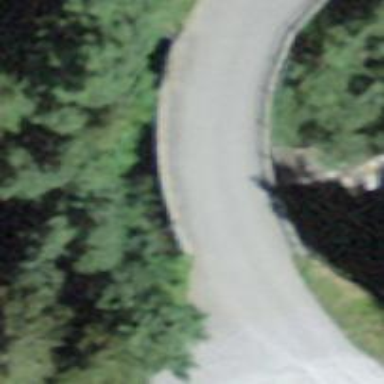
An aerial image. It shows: Unclassified road with bridge.